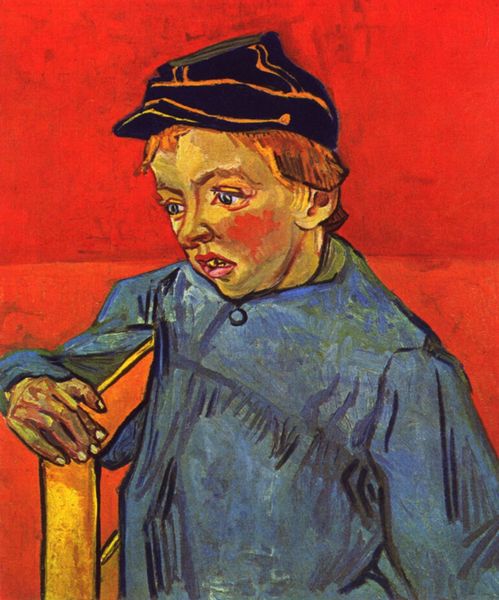
Titel: Schuljunge
Künstler: Vincent van Gogh
Standort: Sao Paulo
Institution: Museu de Arte Moderna de Sao Paulo
Schlagwörter: blau, dunkel, gemälde, hand, meer, schatten, aquarell, gelb, grün, ocker, see, sitzen, braun, bunt, finger, frankreich, haar, hell, hintergrund, holz, hut, kleid, licht, mund, nase, ohr, orange, profil, schwarz, stuhl, stützen, blick, rot, beige, expressionismus, malerei, blond, hemd, jacke, jung, kappe, mütze, wand, arm, arme, augen, bluse, falten, gesicht, kragen, trauer, ärmel, bildnis, hals, hände, portrait, porträt, öl, pastos, boden, auge, fransen, haare, stoff, kind, kinn, knopf, lippe, lippen, ohren, rosa, schultern, traurig, hellblau, farbig, wangen, umrisse, lehne, moderne, schiffer, backen, farben, modern, monochrom, van gogh, ausdruck, angst, dunkelblau, falte, ernst, brauen, pupillen, stuhllehne, junge, wange, nagel, nägel, tor, umriss, gauguin, rothaarig, offen, knabe, gogh, bub, linie, munch, uniform, strich, kittel, matrose, pinselstrich, vincent van gogh, zähne, halbprofil, fingernägel, gaugin, backe, leuchtend, geöffnet, schirmmütze, schief, sitzportrait, sitzporträt, bube, grell, vincent, zahn, shirt, bursche, schiffermütze, king, abgrenzung, dumm, gekrümmt, zahnlücke, tschakko, fingernagel, uhmang, starren, bakcen, umgreifen, starkfarbig